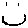
Label: smiley face